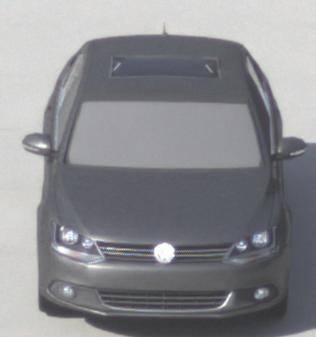
Make: VW
Model: Jetta 1.2 TSI
Detailed model: Jetta (IV)
Model produced from: 2011/01
Model produced until: 2014/08
Doors: 4
Color: gray
Road condition: dry road
Daytime: morning or afternoon
Contrast: medium contrast